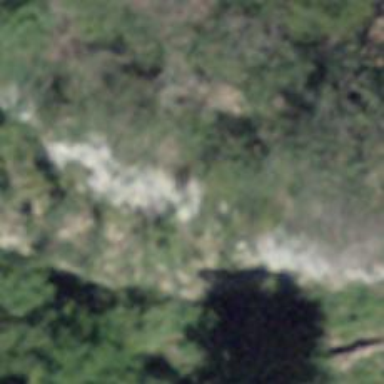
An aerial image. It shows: Cliff in nature.